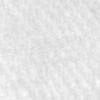
Label: no_change